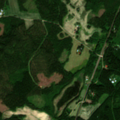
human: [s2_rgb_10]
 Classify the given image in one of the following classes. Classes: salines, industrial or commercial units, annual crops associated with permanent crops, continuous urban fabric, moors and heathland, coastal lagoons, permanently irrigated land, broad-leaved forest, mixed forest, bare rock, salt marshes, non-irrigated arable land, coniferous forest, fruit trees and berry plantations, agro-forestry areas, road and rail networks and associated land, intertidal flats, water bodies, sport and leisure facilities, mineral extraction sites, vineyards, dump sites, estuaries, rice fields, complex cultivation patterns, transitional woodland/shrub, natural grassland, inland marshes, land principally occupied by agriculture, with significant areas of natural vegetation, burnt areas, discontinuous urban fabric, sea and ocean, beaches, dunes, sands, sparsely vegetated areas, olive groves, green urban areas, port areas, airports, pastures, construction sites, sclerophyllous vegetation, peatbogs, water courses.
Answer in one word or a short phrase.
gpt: land principally occupied by agriculture, with significant areas of natural vegetation, coniferous forest, mixed forest